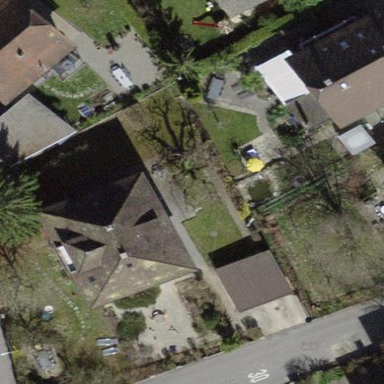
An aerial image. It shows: Hipped roof on residential building.